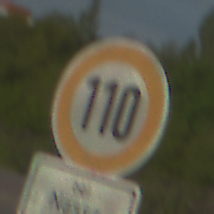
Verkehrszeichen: Geschwindigkeit110
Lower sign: BeiNaesse
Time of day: MorningAfternoon
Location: Outdoor (Suburban)
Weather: PartlyCloudy
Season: NotSpecified
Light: Natural